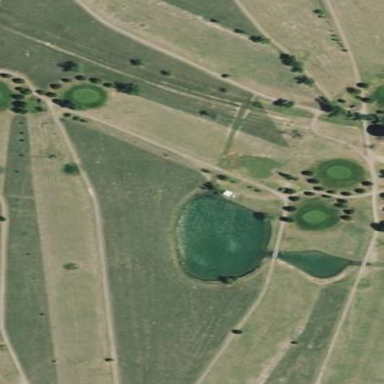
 place for golfing and leisure activities."